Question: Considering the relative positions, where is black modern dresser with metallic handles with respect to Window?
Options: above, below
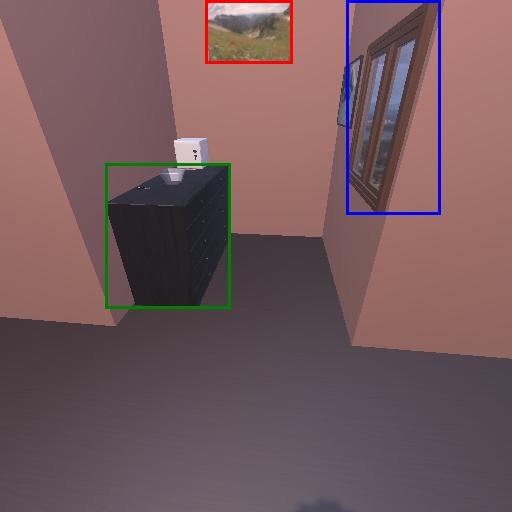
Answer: above